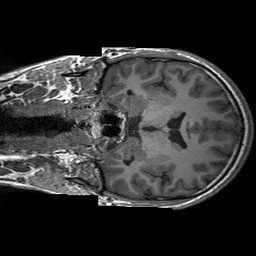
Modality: T1w
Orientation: coronal
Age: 22
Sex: male
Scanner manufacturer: siemens
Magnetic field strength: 3 T
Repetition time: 2.3 s
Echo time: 0.00233 s